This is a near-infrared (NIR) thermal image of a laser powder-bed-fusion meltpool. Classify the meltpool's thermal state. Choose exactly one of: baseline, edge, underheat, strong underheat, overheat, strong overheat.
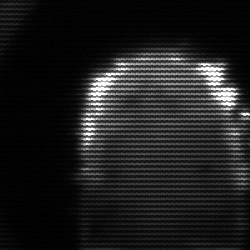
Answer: baseline